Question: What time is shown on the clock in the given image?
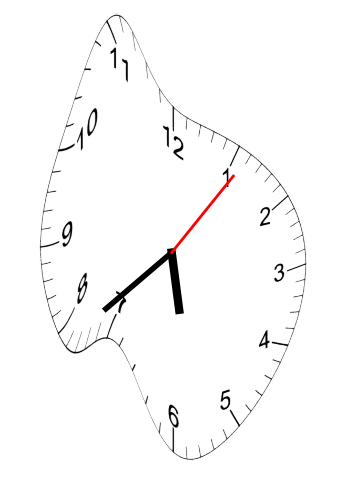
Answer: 05:38:06